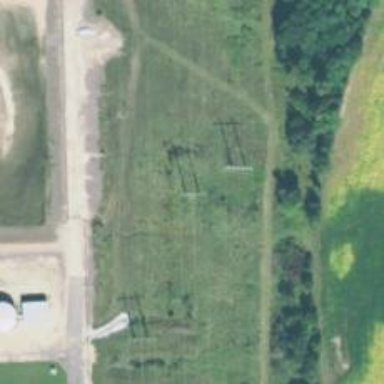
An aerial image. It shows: H-frame power tower with distinctive design.